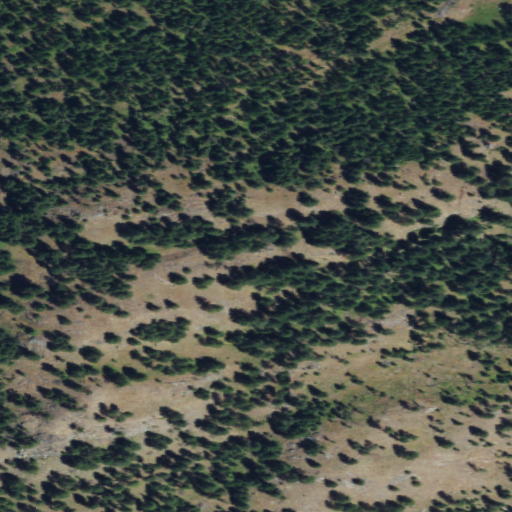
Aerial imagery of mountain in Washington named Wilcox Mountain containing evergreen forest, shrub, and grassland